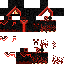
A female skeleton skin with dark skin, wearing brown helmet dressed in a red robe top and red pants, featuring a closed mouth.